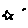
Label: star